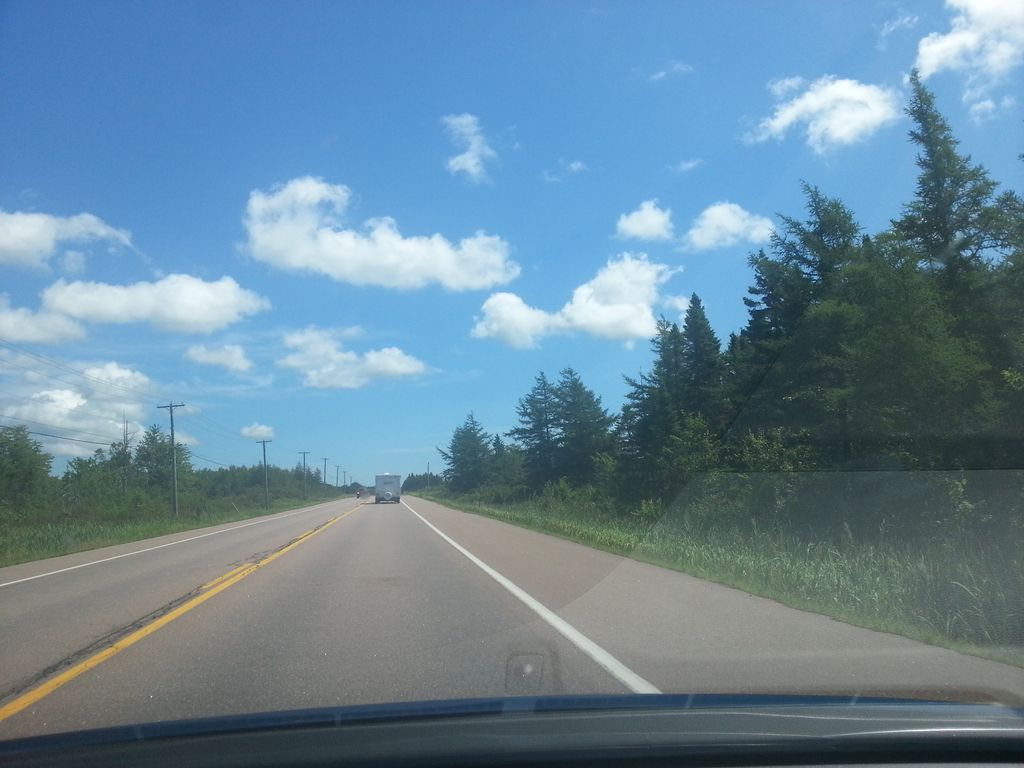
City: charlottetown